Question: Currently I'm just using listviewitem.SubItems.Add() to add items to my listview.
The problem is that it only adds to the first 2 columns (Goes column by column).
I want to be able to add to column, for example: skip the yymm, total trans and yyww columns and add to the amount in doc column.

This is how I currently add to the listview:
'''
int totItems = Seq3.Count - 1;
if (PercentPopTolerance1.Count - 1 > totItems)
totItems = PercentPopTolerance1.Count - 1;
for (int i = 0; i <= totItems; i++)
{
ListViewItem lvi = new ListViewItem();
string item1 = "";
string item2 = "";
if (Seq3.Count - 1 >= i)
item1 = Seq3[i].ToString();
if (PercentPopTolerance1.Count - 1 >= i)
item2 = PercentPopTolerance1[i].ToString();
lvi.SubItems.Add(item1);
lvi.SubItems.Add(item2);
listView2.Items.Add(lvi);
}
'''
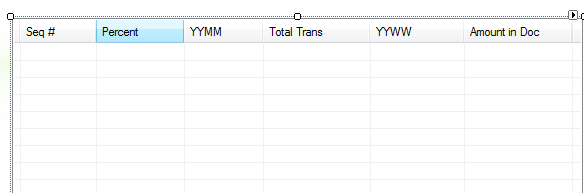
Answer: Just add an empty string to bypass unneeded columns:
'''
lvi.SubItems.Add(item1);
lvi.SubItems.Add(string.Empty); // skip Percent column
lvi.SubItems.Add(item2);
'''